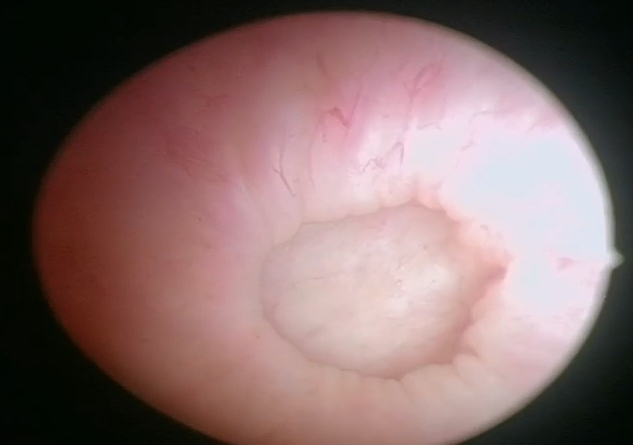
Modality: WLC
Class: Anatomical landmarks
Subclass: Diverticulum
Lesion: L0
Bladder cancer association: No